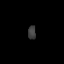
Tissue: prostate
Cell type: T cells
Senescence score: 0.2514
Nuclear area (px): 103
Mean DAPI intensity: 62.68